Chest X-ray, AP view. Patient: 65 years old, sex M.
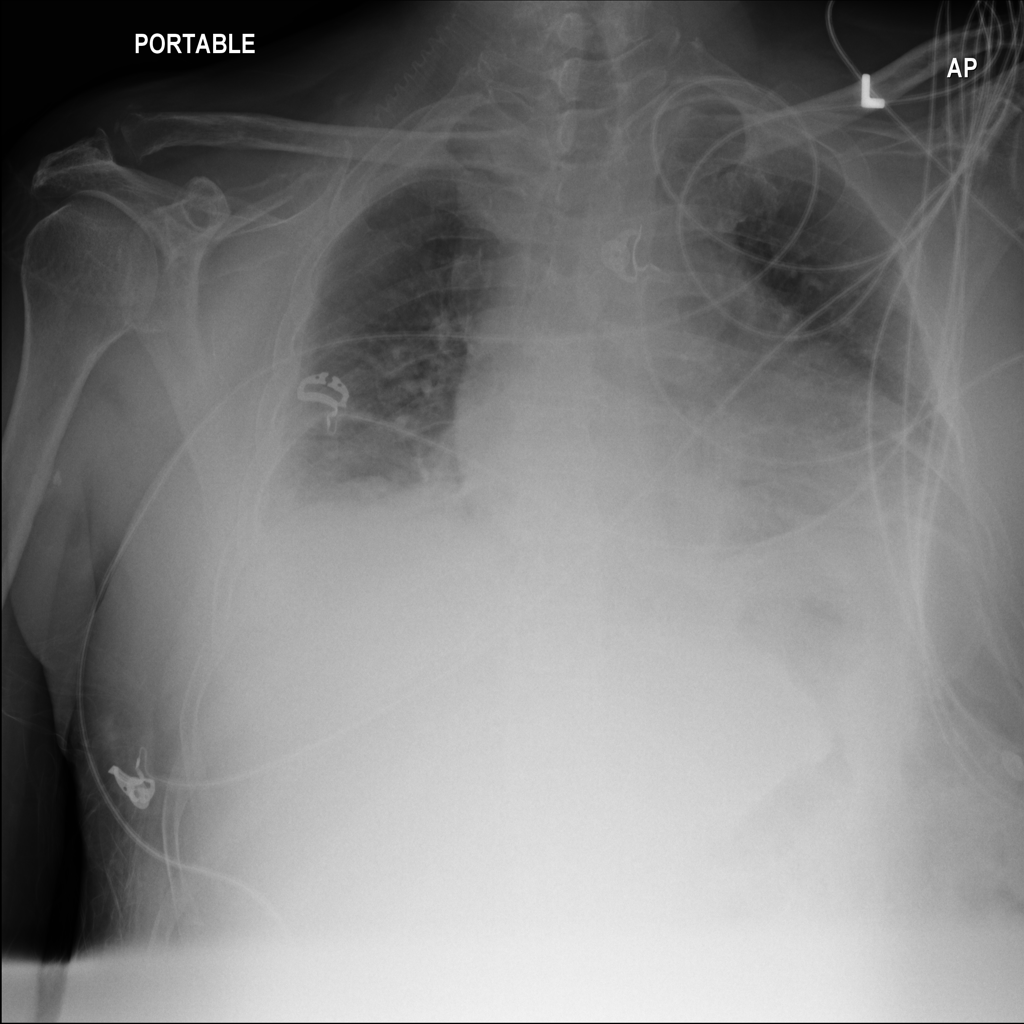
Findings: No Finding